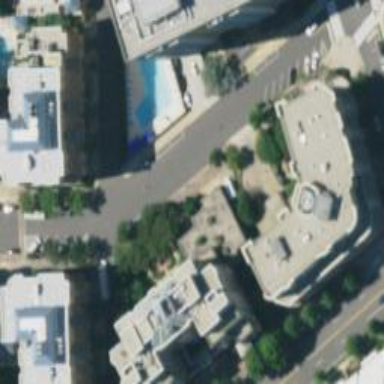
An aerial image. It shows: Parking space.